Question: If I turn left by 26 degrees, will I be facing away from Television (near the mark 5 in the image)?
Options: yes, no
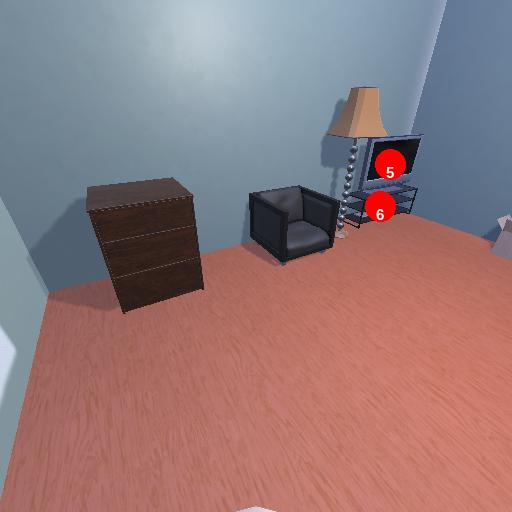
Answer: yes